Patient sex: M
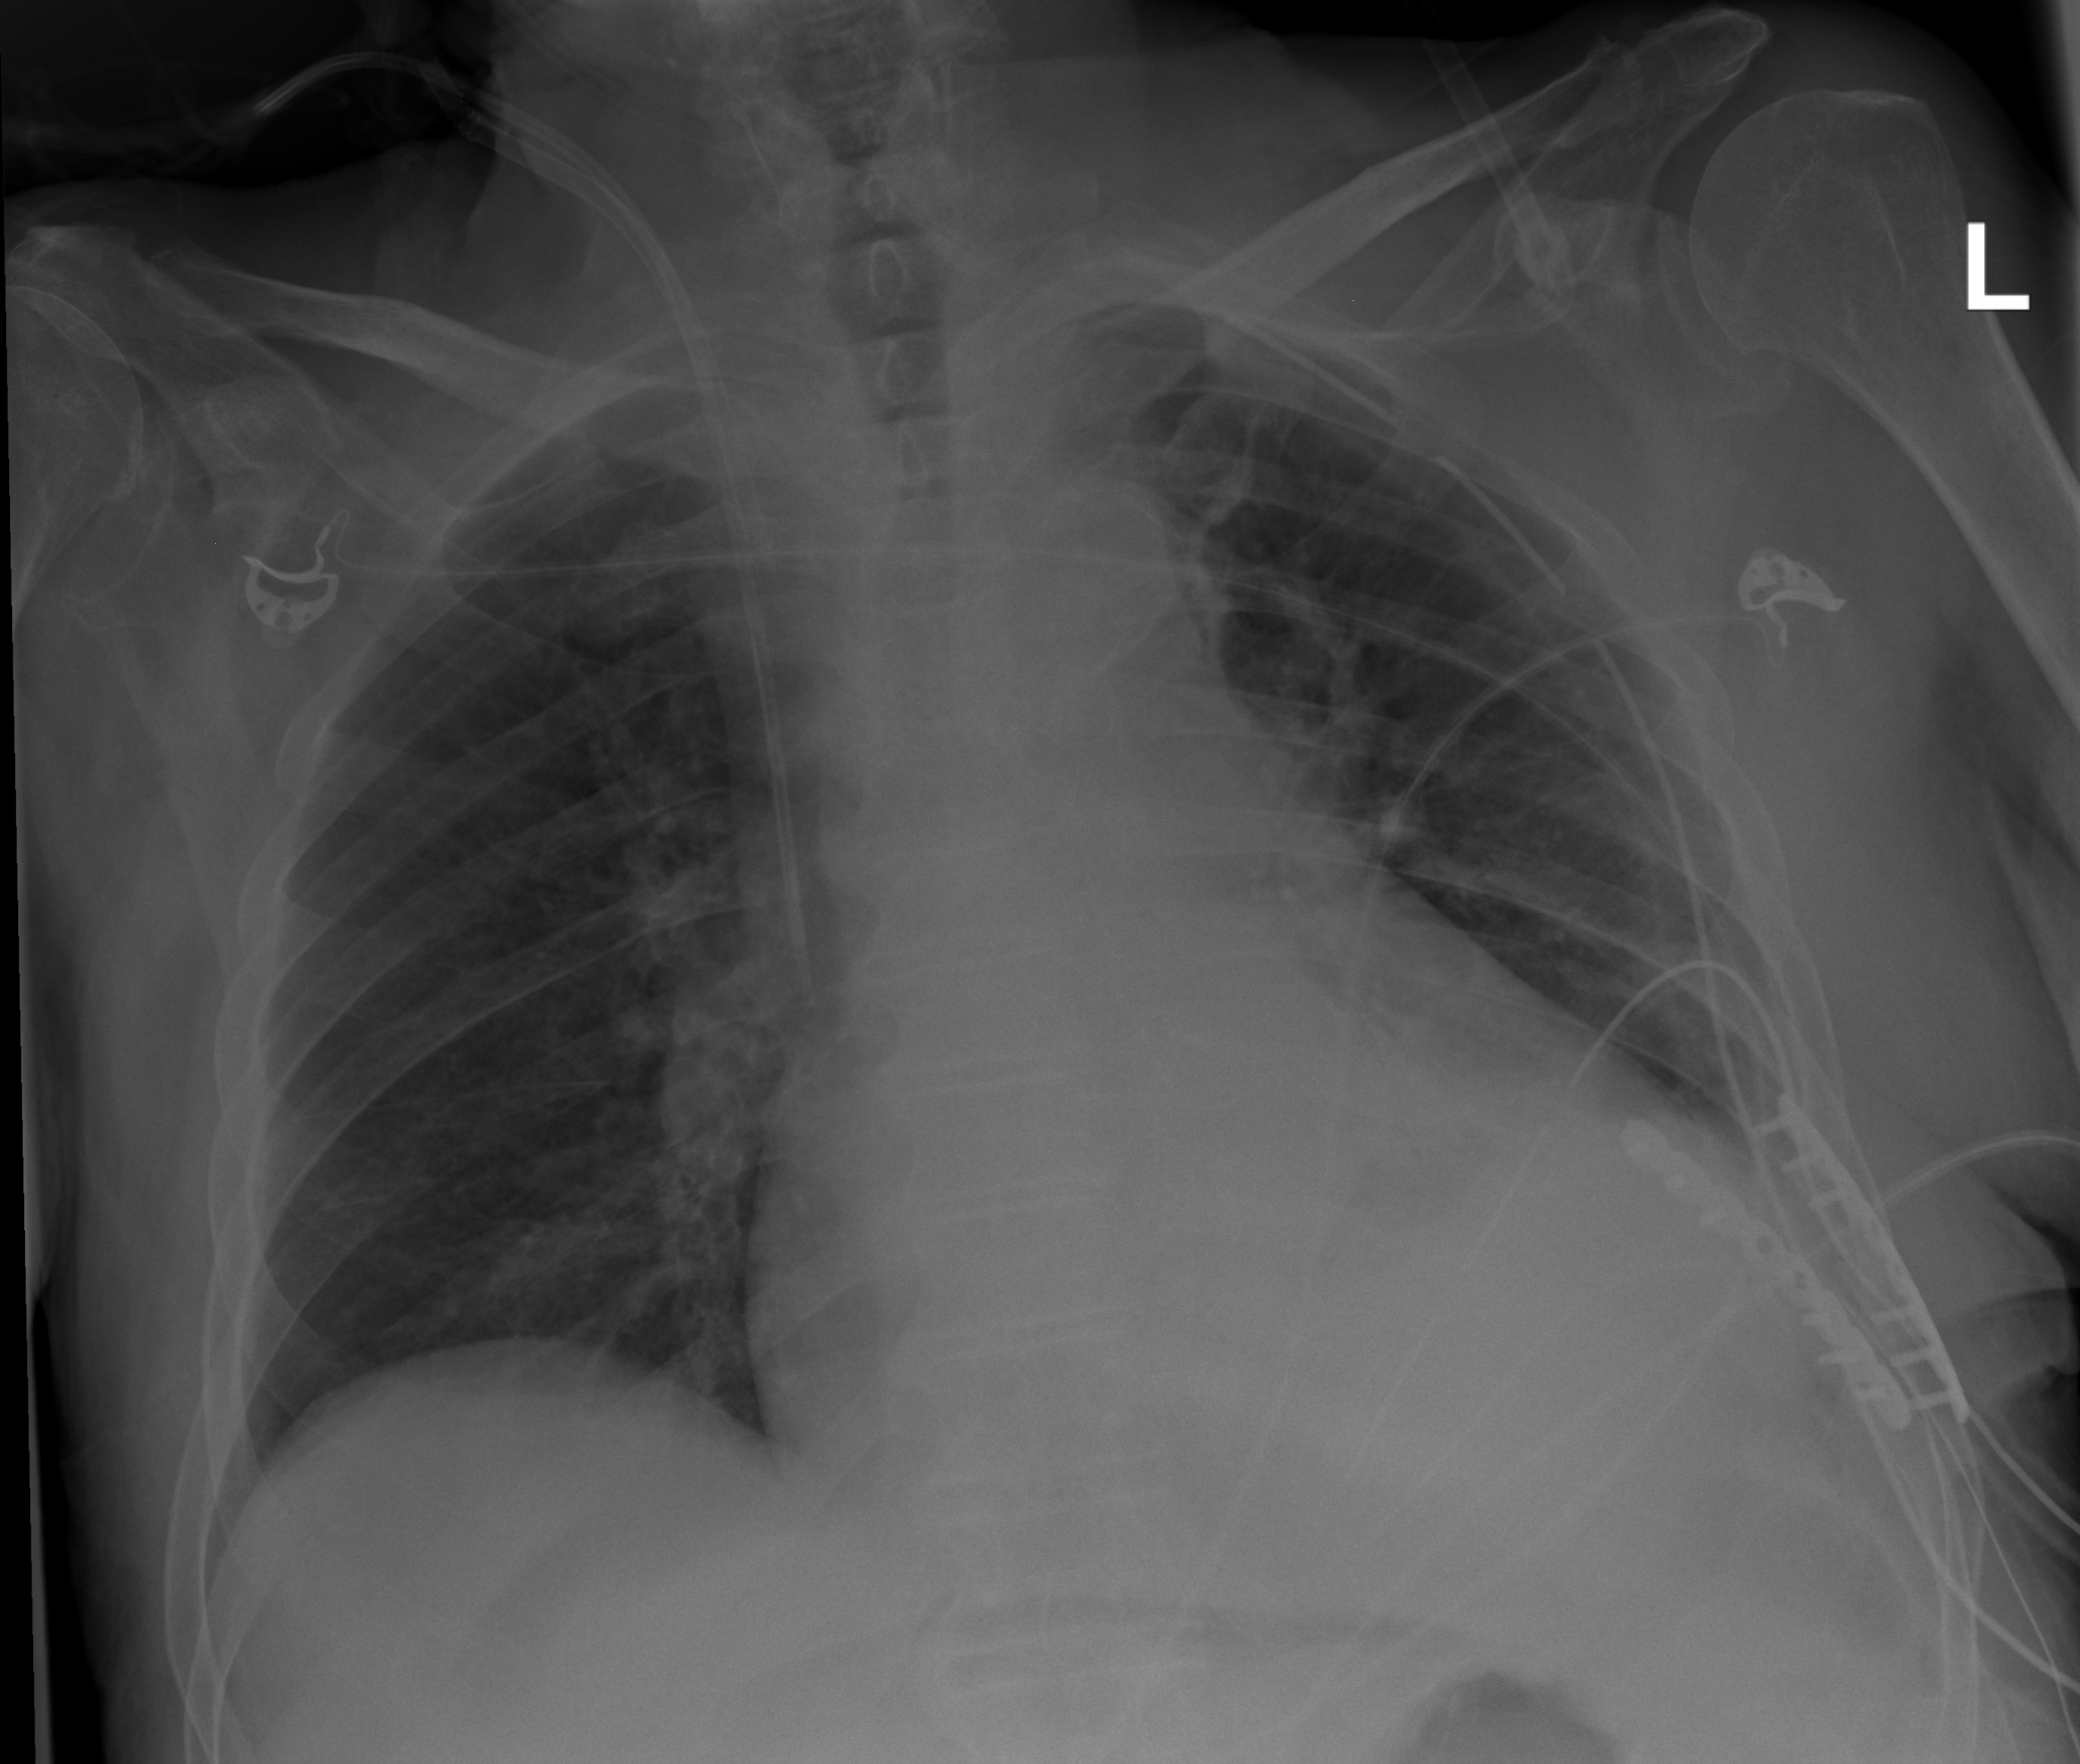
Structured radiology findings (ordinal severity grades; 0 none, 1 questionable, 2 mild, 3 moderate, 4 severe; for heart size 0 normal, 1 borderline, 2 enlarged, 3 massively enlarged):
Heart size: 2
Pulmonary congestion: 0
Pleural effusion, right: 0
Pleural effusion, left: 2
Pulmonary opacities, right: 0
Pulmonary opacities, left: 0
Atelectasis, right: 0
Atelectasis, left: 2